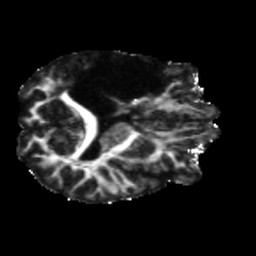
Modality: FA
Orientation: axial
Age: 41
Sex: male
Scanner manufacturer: siemens
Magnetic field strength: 3 T
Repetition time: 5.47 s
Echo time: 0.0854 s